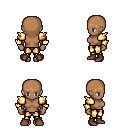
a pixel art fantasy rpg character, female body template, human, dark skin, gold arm armor, gold greaves, plain hairstyle, brown shoes, four views (front, back, left, right), 2x2 character sprite sheet, small pixel art, hard edges, no anti-aliasing